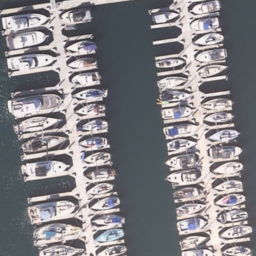
Label: harbor